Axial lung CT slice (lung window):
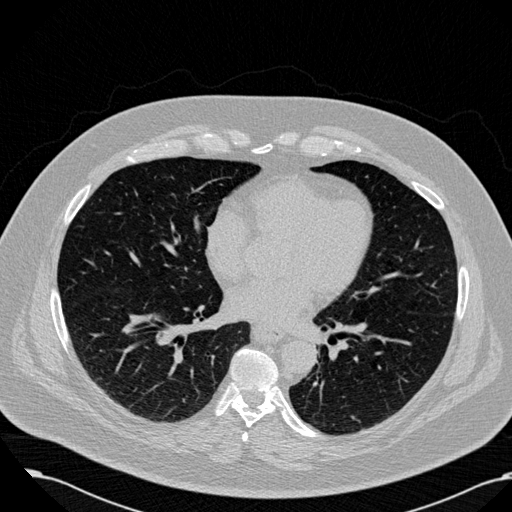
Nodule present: no